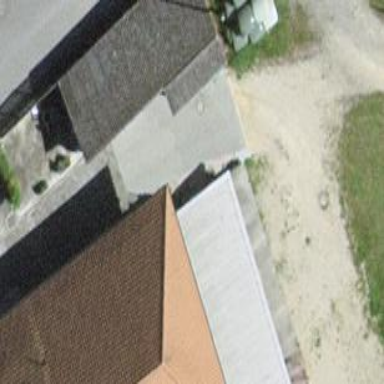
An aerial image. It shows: Garage.